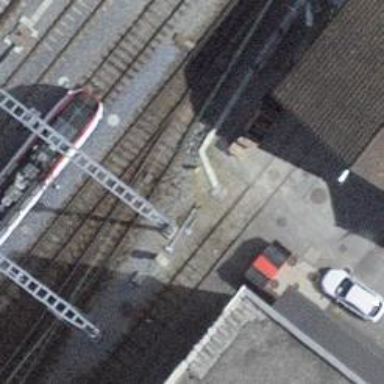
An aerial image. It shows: Railway switch.